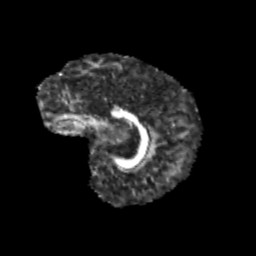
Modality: FA
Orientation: sagittal
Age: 9
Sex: male
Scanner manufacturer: siemens
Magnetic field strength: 3 T
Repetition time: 3.8 s
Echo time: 0.07 s